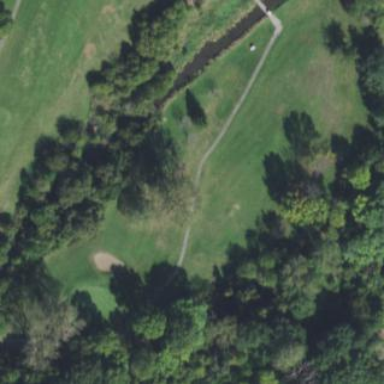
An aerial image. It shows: Grassy area designated as golf fairway.